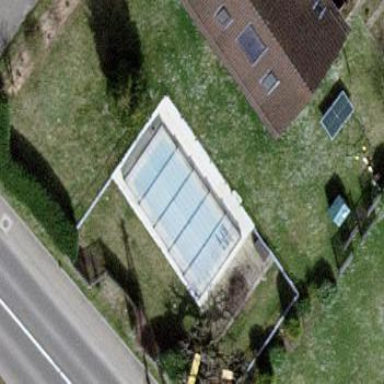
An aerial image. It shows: Swimming pool located in leisure land.